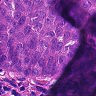
Metastatic tissue present: yes